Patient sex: F
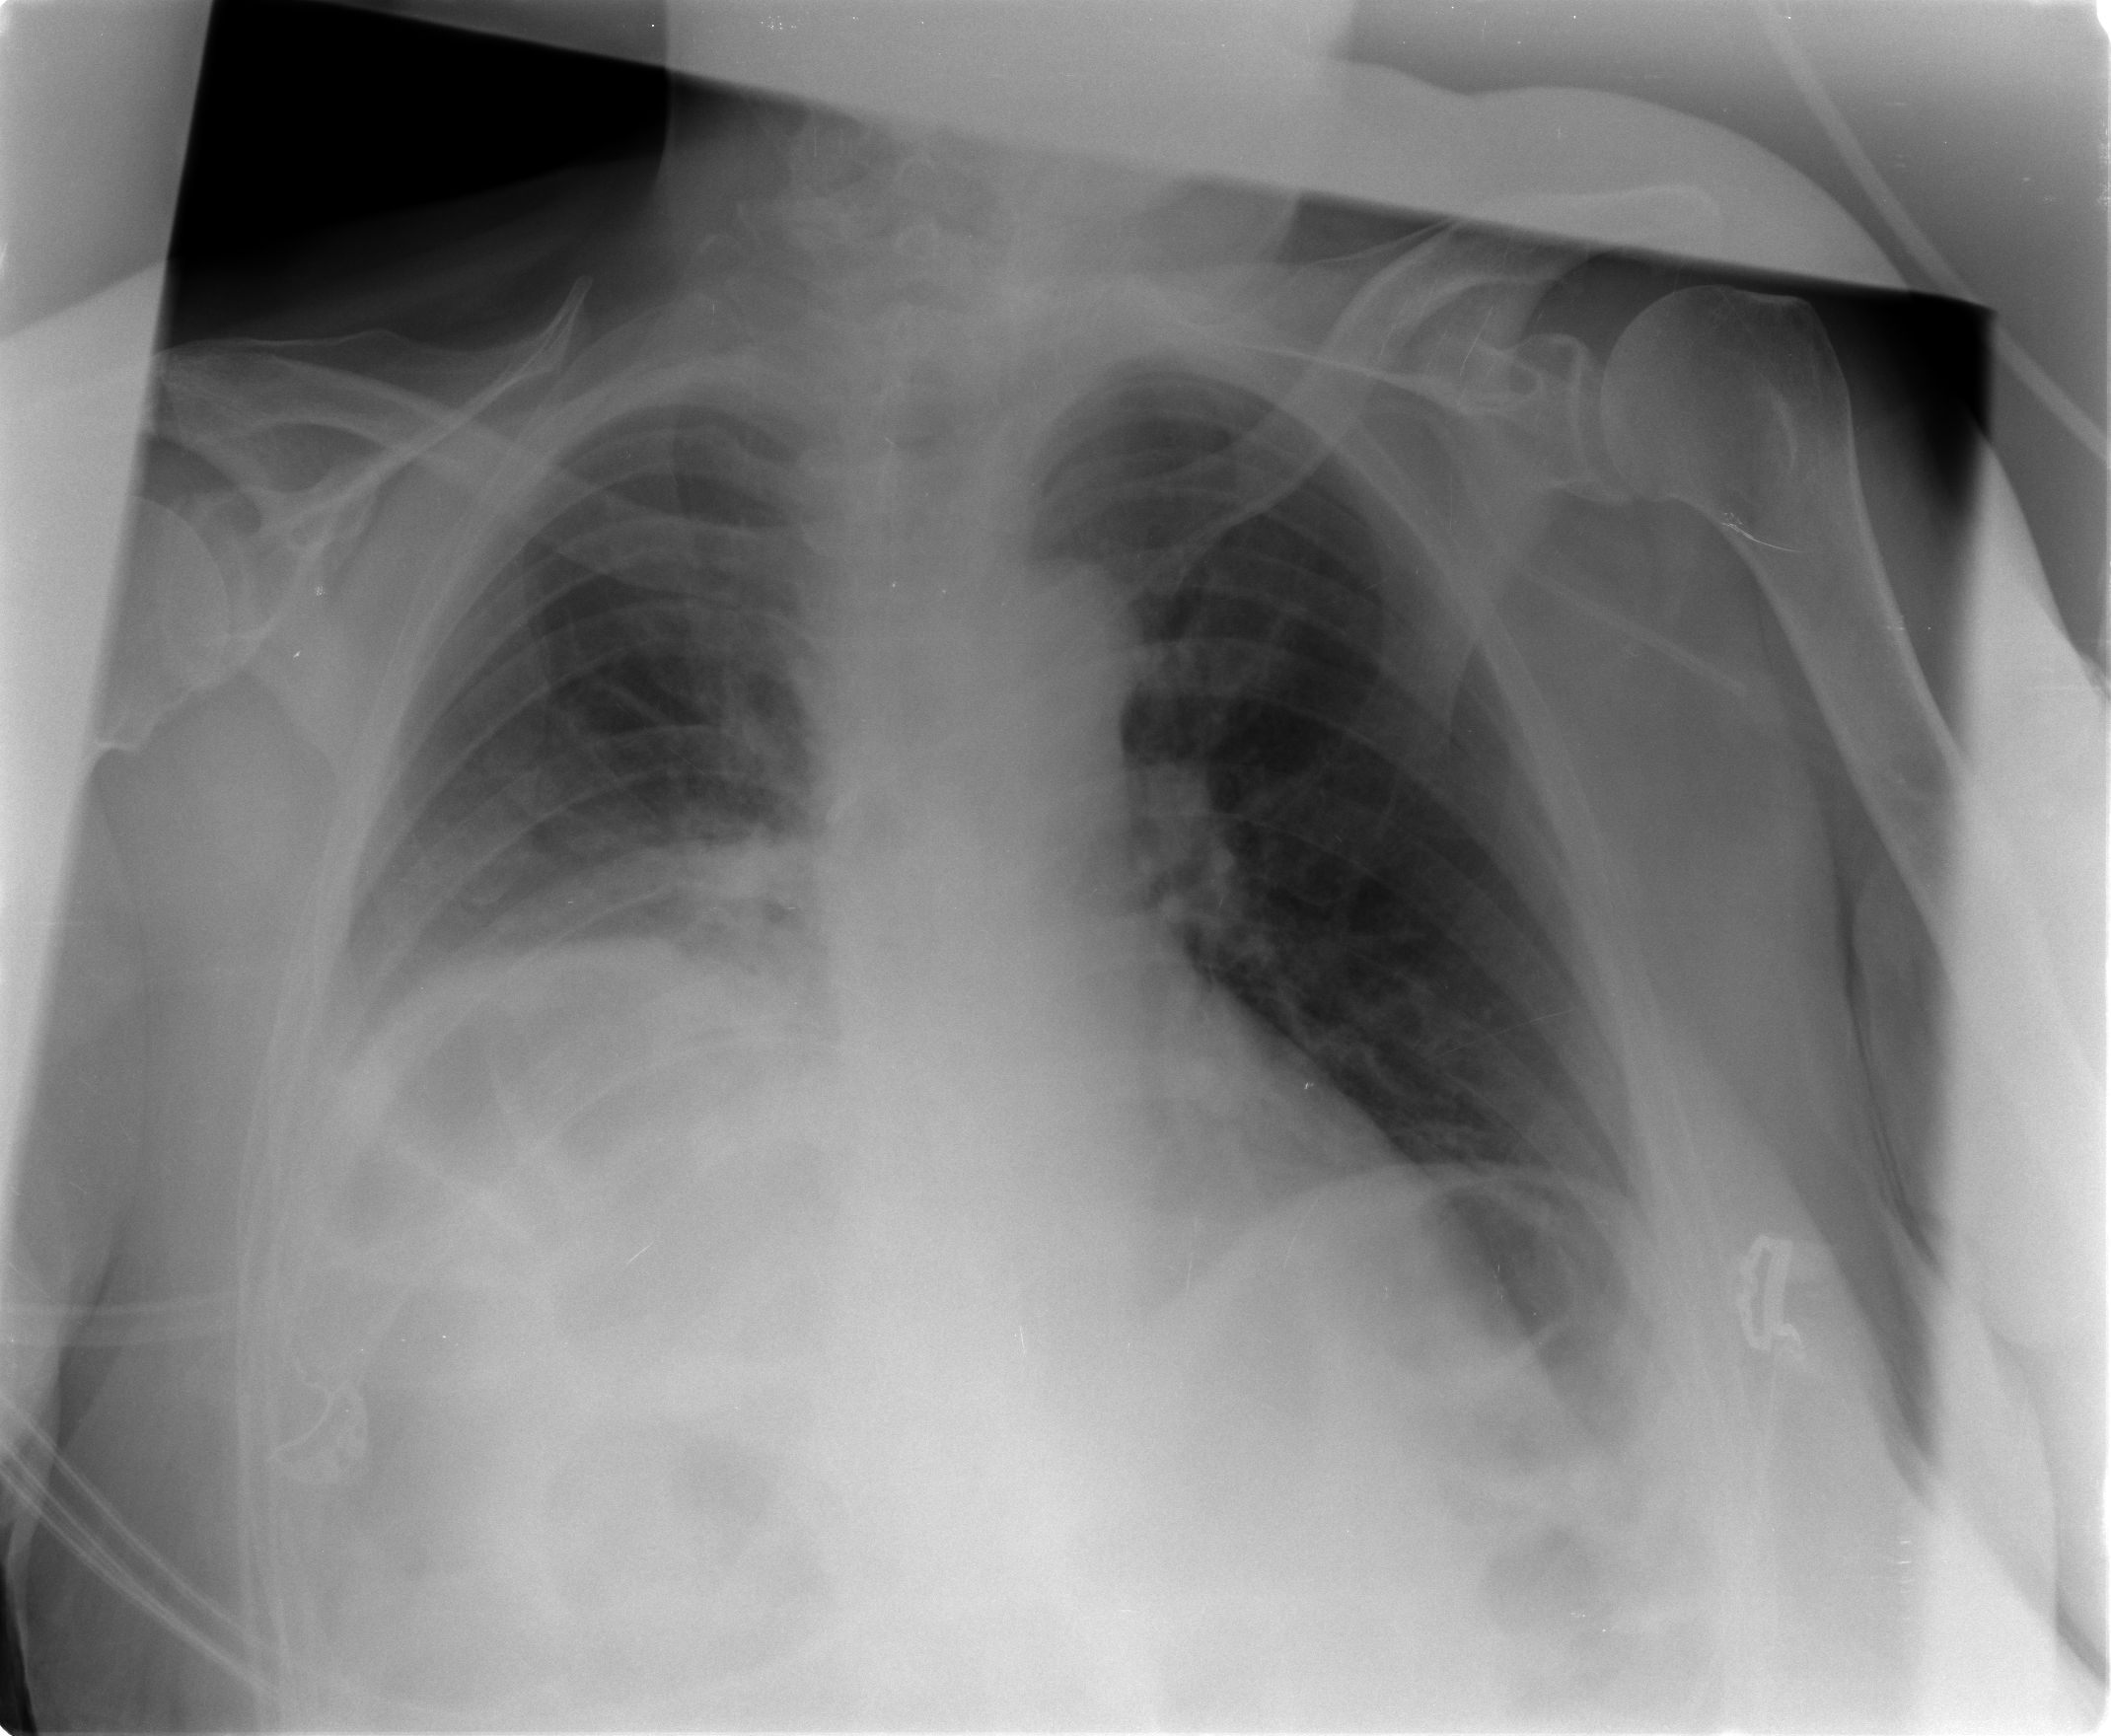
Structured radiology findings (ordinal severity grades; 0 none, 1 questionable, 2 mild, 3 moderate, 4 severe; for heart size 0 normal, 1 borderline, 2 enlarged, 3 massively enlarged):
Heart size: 0
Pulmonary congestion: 2
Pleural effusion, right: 2
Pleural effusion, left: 0
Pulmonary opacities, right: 0
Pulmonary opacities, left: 0
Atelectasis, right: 2
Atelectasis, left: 0